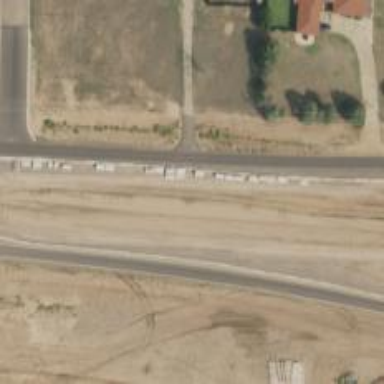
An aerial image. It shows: This image shows trunk highway that functions as expressway.